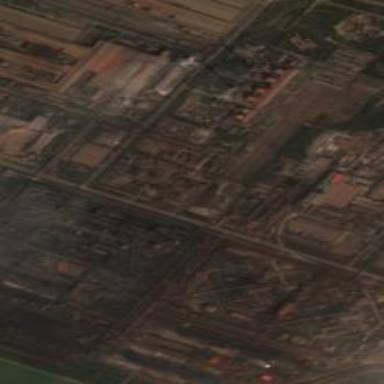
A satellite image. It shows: Industrial area with coal-powered plant.